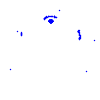
Particle: pion